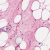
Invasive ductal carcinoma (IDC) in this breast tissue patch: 0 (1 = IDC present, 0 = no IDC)